Question: In the book "Implementing Domain-Driven Design" by Vaughn Vernon it is said on page 120 that
> Application Services reside in the Application Layer. [...]. They may control persistence transactions [...]".

1. Now, the Controller in a MVC application is an application service, right?
2. If yes, does it mean that the controller can commit or roll back a database transaction (directly or indirectly, but through a mecanism that the controller can manage)?
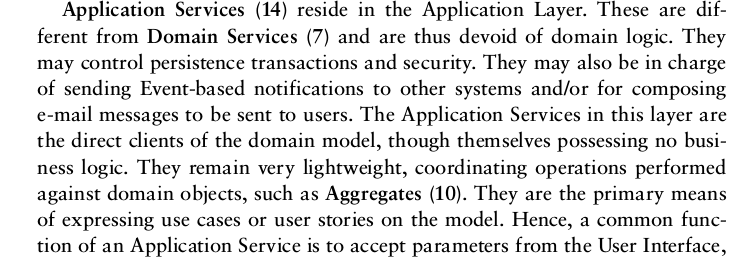
Answer: You can view Controllers as Application Services, especially in simple applications, but it might be a better idea to have dedicated objects for these services because :
- Controller is a UI concept. You might want to change or add a UI layer and still keep the applicative scenarios intact without rewriting them.- Orchestrating calls to Repositories, domain entities and services plus carrying out applicative transactions might be too much responsibility for a Controller that is already in charge of dealing with View data and View navigation. See the Fat Controller antipattern.